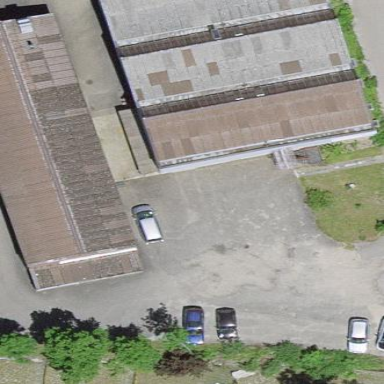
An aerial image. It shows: Industrial building.